Question: ## First
No I am not asking you to teach me hacking, I am just curious about this file and its content.
## My journey
When I dived into the new HTML5 Boilerplate I came accross the humans.txt. I googled for it and I came at this site <URL>.
Immediately my attention went to this picture:

Do I read this correctly? 'Hackers.txt'?
So I resumed my journey in google and stopped at <URL>
When I started reading this I had the feeling that its about the difference between Hackers and Crackers. Later I got the feeling that I'm might be wrong and that this place is that this hackers.txt file is a sort of guestbook for hackers?
Also other examples about hackers.txt files I found <URL>
Some files contain code, others have just hurtfull information.
Now I'm realy confused, guestbook, hack tutorials or just history?
## Question
What is the use of this hackers.txt file?
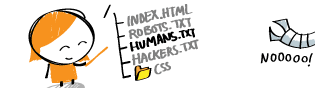
Answer: Commonly known as Eduardo Vela, <URL>.
As other security experts before him, he pondered the issue of effectively communicating the details of a site's vulnerability reward program to <URL>.
One specific such person is <URL>.
He is well-known enough to warrant <URL>
Between 2005 and 2011 Alonso was awarded the Microsoft Most Valuable Professional Award for Enterprise Security . That should tell you something about his "skillz".
---
Alonso wrote about his frustrations regarding the topic of communication between the administrators and/or developers of a site and hackers.
<URL>
He proposes <URL>. As he mentions this 'hackers.txt' initiative in his blog-post.
---
The humanstxt.org website got <URL> which includes the image which mentions the 'hackers.txt' file.
At this point, I must sadly submit to conjecture, but... consider:
- <URL>-
Would it be such a far stretch to imagine that they got to know of each other's efforts?
---
Vela, already working at Google, <URL>. It is most likely that they had further contact in a professional setting. Whether or not thay extively shared their idea's regarding anything related to 'hackers.txt' is unknown.
---
Vela posted a question to this extent on twitter:
<URL>
> How about we create a /hackers.txt that says whether something is in scope or not of a vulnerability reward program and where to report it?
Subsequently, an empty git repository was created for <URL>
and <URL> to discuss this idea further.
---
, <URL> and responded to the mailing list:
> I have published a similar project to the one being discussed in this group (https://github.com/EdOverflow/security-txt) and would love to get some of your feedback and ideas.The project is the equivalent of robots.txt, but for defining a security policy. Companies can add a security.txt to their website and define clear guidelines of what security researchers must do when they discover a security issue. security.txt also allows bug bounty programs to add their scope there. security.txt uses a similar syntax to robots.txt, which should make it easier for machines to parse.
He was, in part, inspired by an open-source project he was working on at the time called <URL>.
His inspiration also drew from the 'SECURITY.md' files that more and more open-source projects were adding to their repositories.
---
, Foudil submitted a first <URL>.
<URL>
---
Alonso wrote <URL> "Security.TXT an IETF draft for my Hackers.TXT".
Beyond the title, Alonso does not allude to the fact that his 2011 idea was the origin of the draft but he does state his approval of the effort.
---
, the mail group was informed to concede to 'security.txt' and Vela tweeted that <URL>.
---
## Further information
Details and a <URL> tool to generate your own 'security.txt' can be found at
<URL>
<URL>
## Adoptation
Even though the RFC is still in draft, the standard is already being adopted quite well by major players on the web.
Besides the <URL>, there is also one on the website of:
- <URL>
(Feel free to add more from sites, if you find 'm)